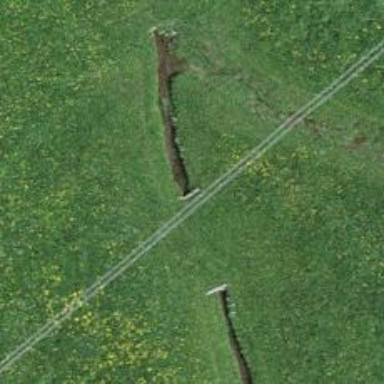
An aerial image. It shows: Tunnel passing over ditch.